Question: I have a WIX installer bundle that has QuickTime as a prereq. I trying to check a registry key to determine if it's already installed but it always comes back false.
The log shows...
[08B4:040C][2015-07-06T10:50:14]i000: Registry key not found. Key = 'HKEY_LOCAL_MACHINE\SOFTWARE\Clients\Media\QuickTime'
[08B4:040C][2015-07-06T10:50:14]i000: Setting numeric variable 'QuickTimeFound64' to value 0
[08B4:040C][2015-07-06T10:50:14]i000: Registry key not found. Key = 'HKEY_LOCAL_MACHINE\SOFTWARE\Clients\Media\QuickTime'
The registry is ...

The code is ...
'''
<util:RegistrySearch Root="HKLM" Key="HKEY_LOCAL_MACHINE\SOFTWARE\Clients\Media\QuickTime" Result="exists" Variable="QuickTimeFound64" Win64="yes" />
<util:RegistrySearch Root="HKLM" Key="HKEY_LOCAL_MACHINE\SOFTWARE\Clients\Media\QuickTime" Result="exists" Variable="QuickTimeFound32" Win64="no" />
<Chain>
<PackageGroupRef Id="PackageGroup_NetFx35Redist"/>
<PackageGroupRef Id="PackageGroup_NetFx40Redist"/>
<PackageGroupRef Id="PackageGroup_SQLServer2012"/>
<ExePackage Id="Package_QuickTime" Cache="no" Compressed="$(var.Compressed)"
Description="Apple QuickTime 7" DownloadUrl="$(var.GuruDownloadRepo)/{2}"
SourceFile="..\Prerequisites\QuickTimeInstaller.exe"
Name="Prerequisites\QuickTimeInstaller.exe"
Permanent="yes" DisplayName="Apple QuickTime 7"
DetectCondition="QuickTimeFound64 AND QuickTimeFound32" />
'''
I have tried including "Wow6432Node" in the 64bit path but it didn't make any difference.
Can anyone tell me why both of the searches are coming back as false?
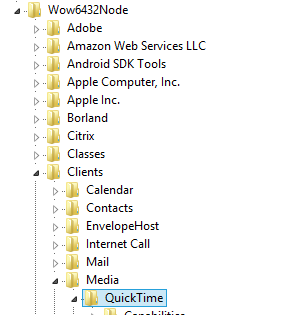
Answer: Use
'''
SOFTWARE\Clients\Media\QuickTime
'''
instead of
'''
HKEY_LOCAL_MACHINE\SOFTWARE\Clients\Media\QuickTime
'''
because HKEY_LOCAL_MACHINE is specified in the 'Root' attribute.